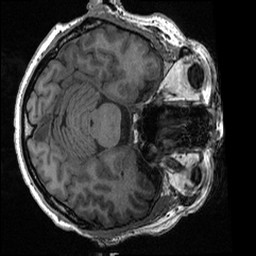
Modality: T1w
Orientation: axial
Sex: male
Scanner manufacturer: ge
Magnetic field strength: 3 T
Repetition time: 0.0064 s
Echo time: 0.00281 s